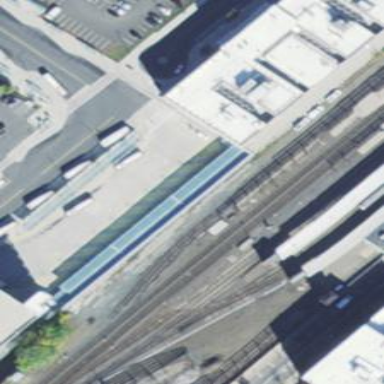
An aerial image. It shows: Train station building serving as public transport station.